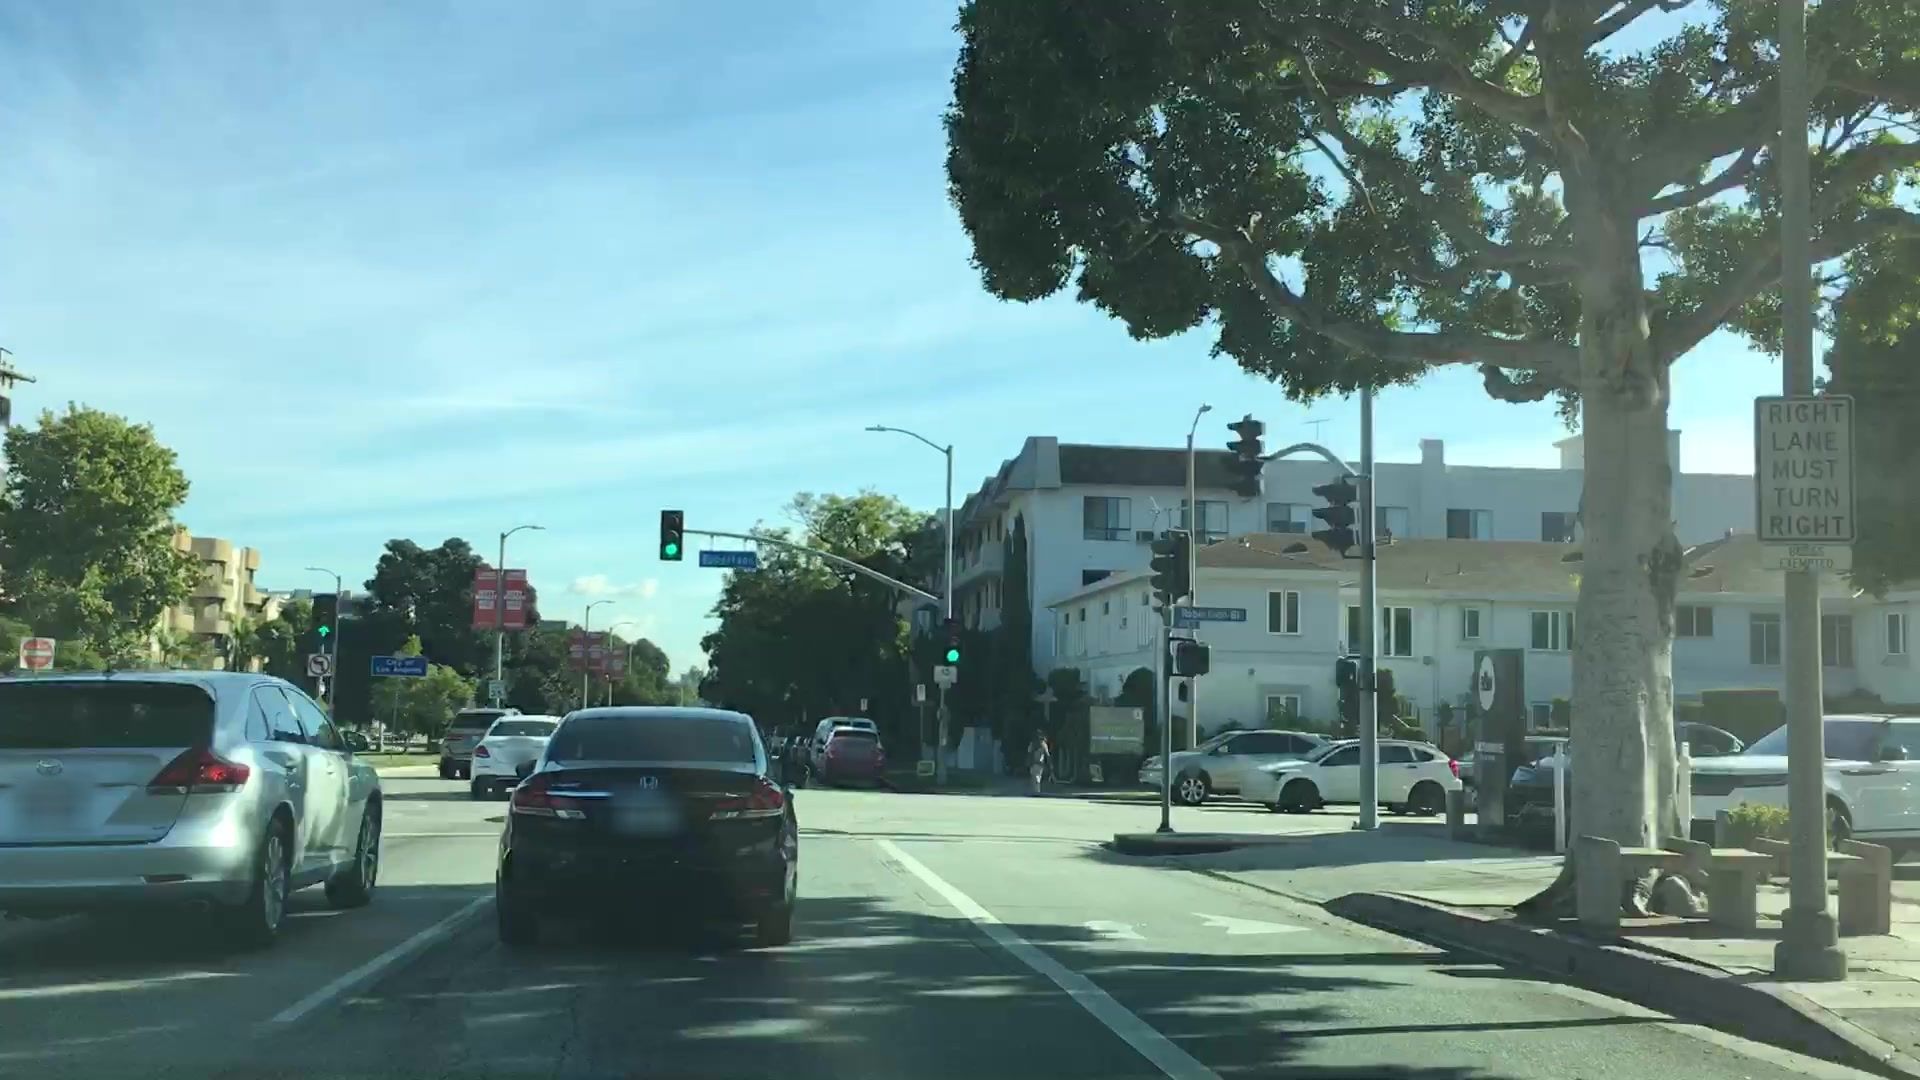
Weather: clear
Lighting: day
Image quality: good
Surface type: driving surface
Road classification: secondary
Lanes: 3
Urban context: urban centre
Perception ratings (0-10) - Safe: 5.5, Lively: 8.75, Beautiful: 6.58, Boring: 2.59, Depressing: 1.28, Wealthy: 6.19